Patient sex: M
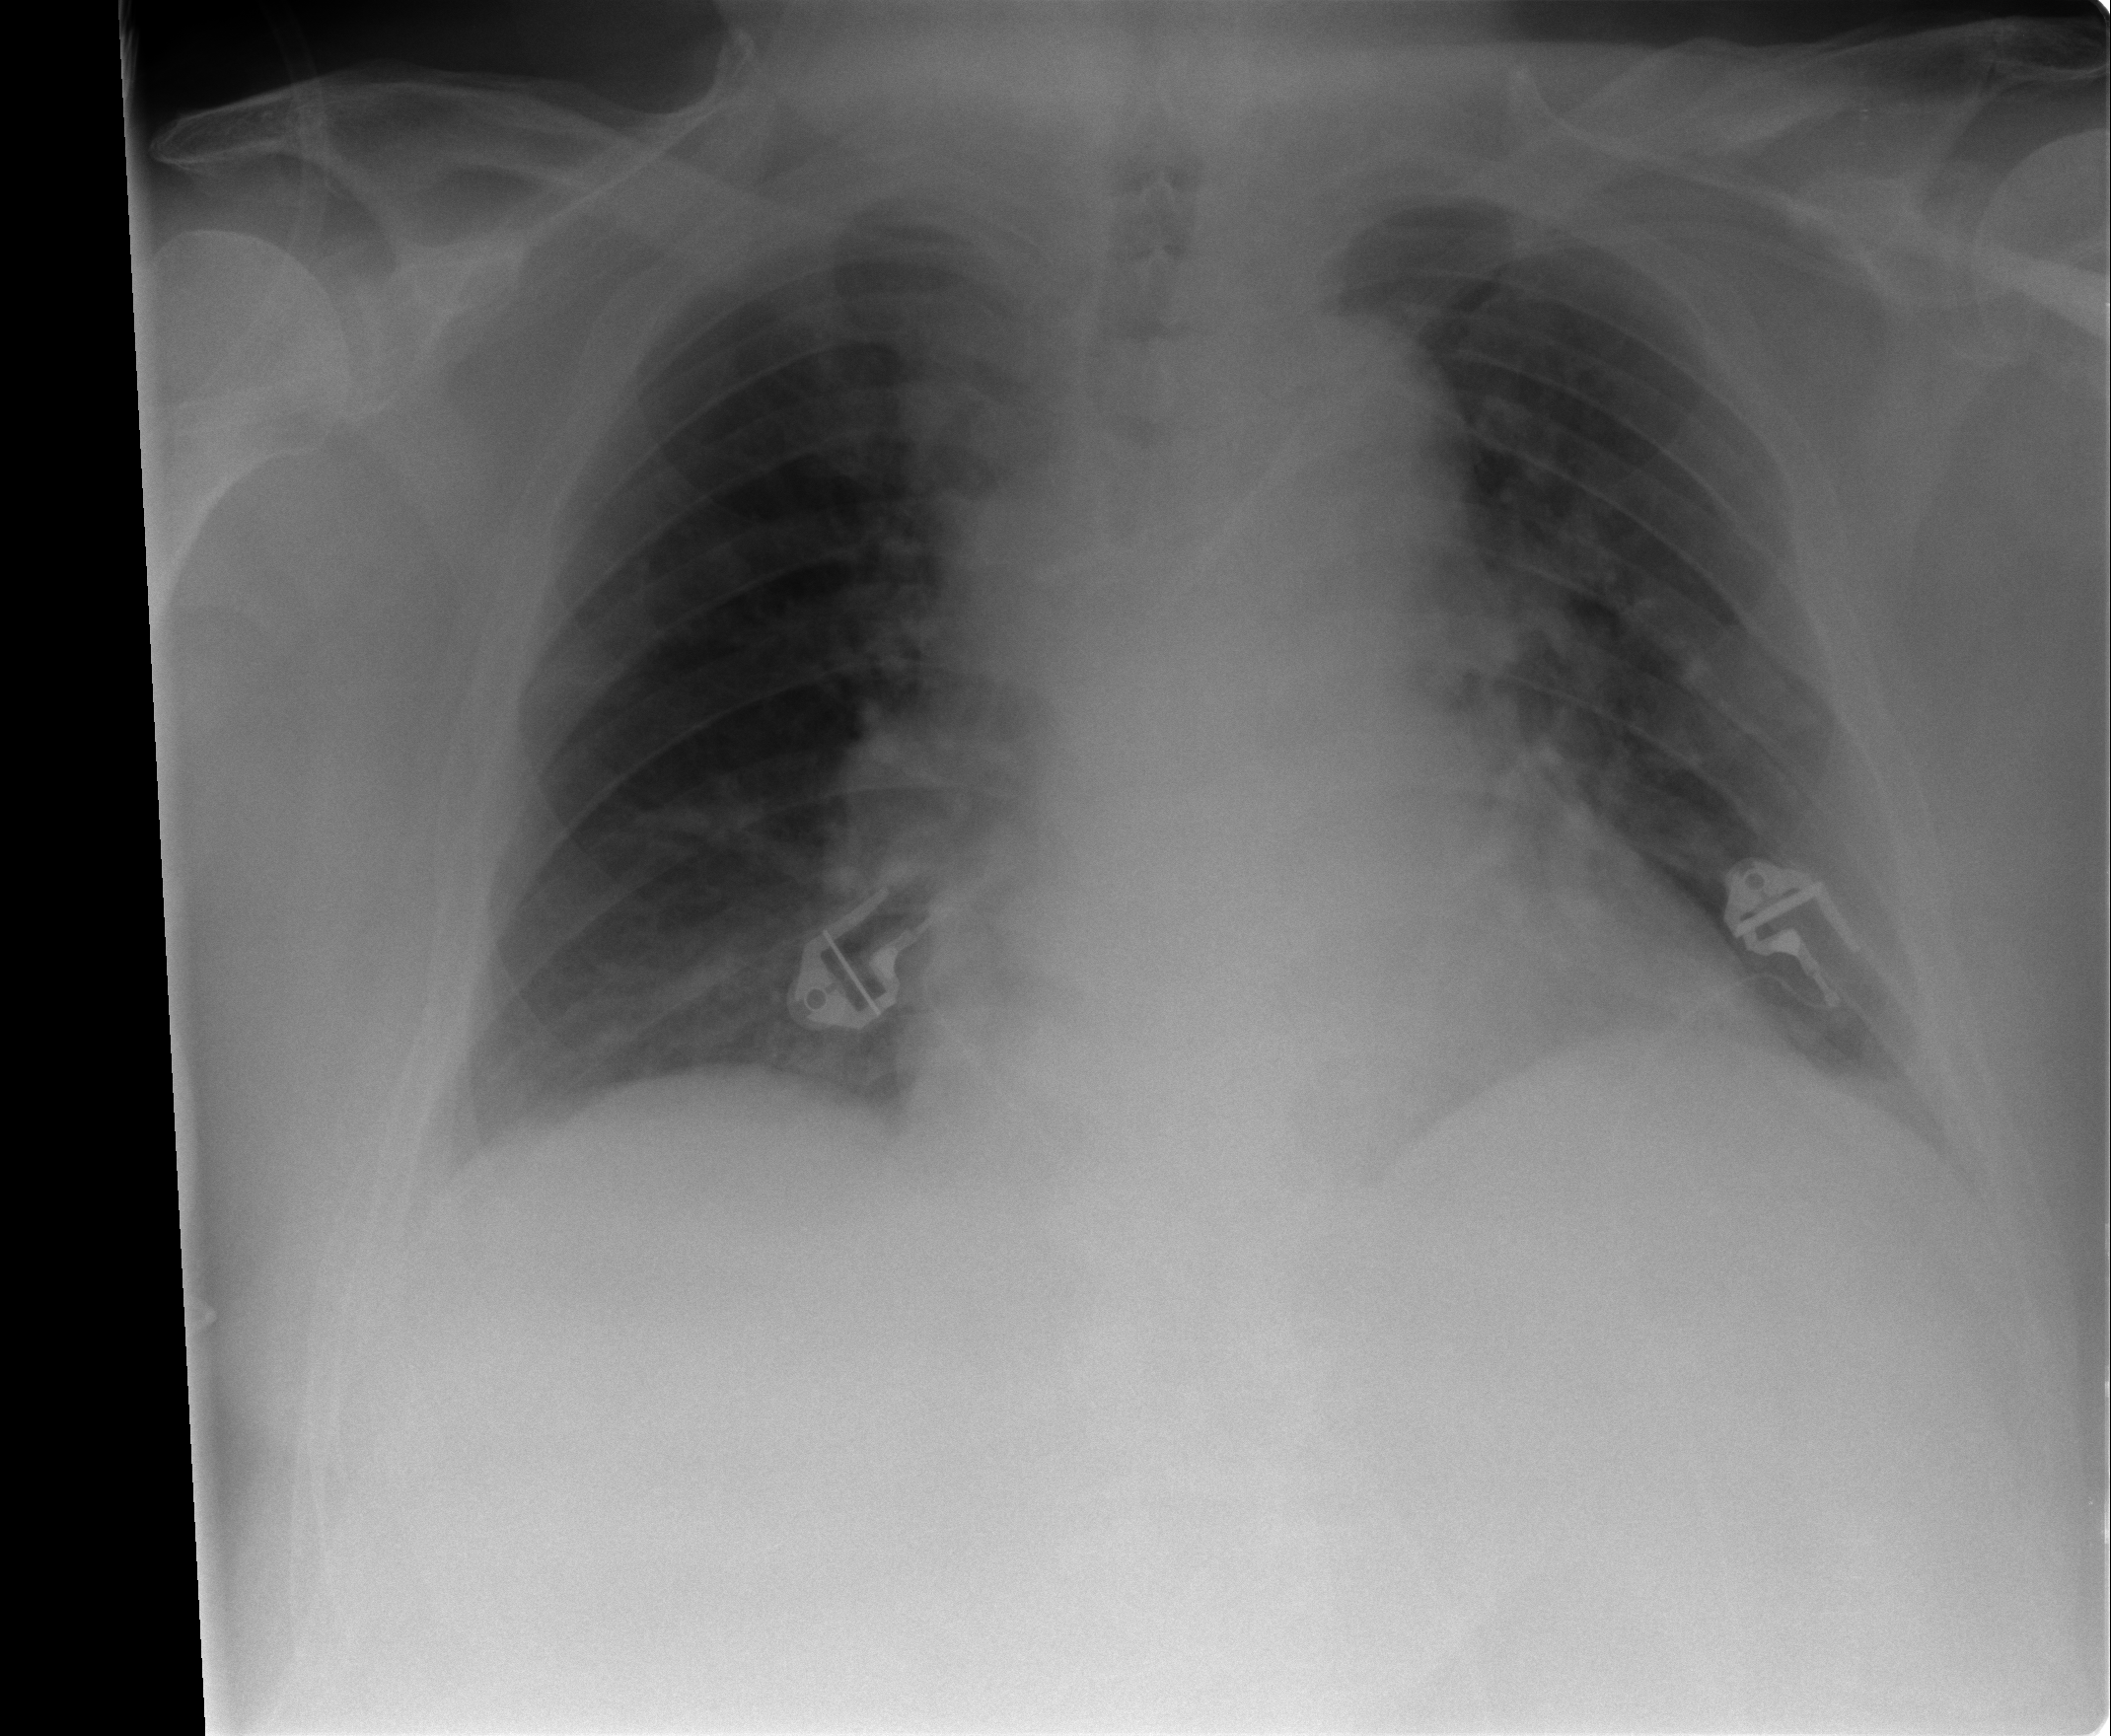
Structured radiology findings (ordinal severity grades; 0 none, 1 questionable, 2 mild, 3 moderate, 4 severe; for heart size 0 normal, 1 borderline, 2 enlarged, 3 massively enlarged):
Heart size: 2
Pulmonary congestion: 1
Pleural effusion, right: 0
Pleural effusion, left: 0
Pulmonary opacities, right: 0
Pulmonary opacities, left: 2
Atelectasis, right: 0
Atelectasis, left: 0